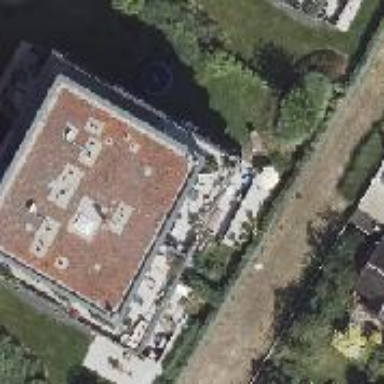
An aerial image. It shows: Apartment building with flat roof.